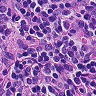
Metastatic tissue present: no